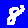
Digit: 8